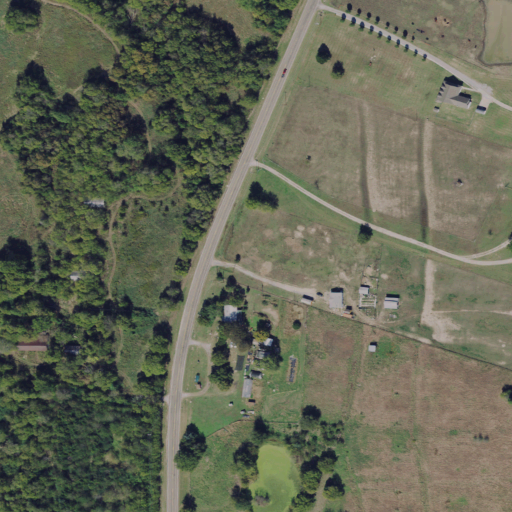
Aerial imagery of ridge(s) in Texas named Hooker Ridge containing pasture, low intensity development, deciduous forest, open development, and mixed forest